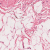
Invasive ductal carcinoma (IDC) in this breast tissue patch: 0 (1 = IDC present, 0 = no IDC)